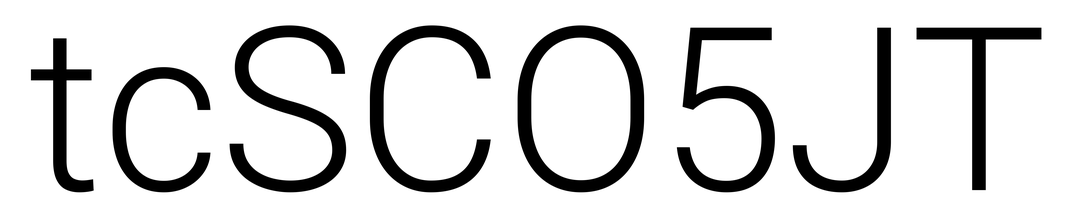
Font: Roboto_Light